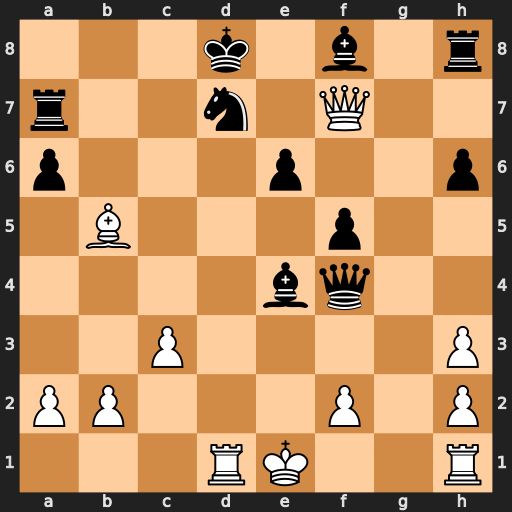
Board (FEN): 3k1b1r/r2n1Q2/p3p2p/1B3p2/4bq2/2P4P/PP3P1P/3RK2R
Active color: w
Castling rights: K
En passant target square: -
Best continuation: Rxd7+ Rxd7 Qxd7#